Question: I have this form, I want to hide one of the fieldset when the onchange event is triggered. I have one select tag inside the first fieldset. When I select fieldset 2 from the dropdown list the second fieldset must be removed.
'''
<form id="form1">
<fieldset class="sectionwrap">
<select id="hide">
<option value="1">fieldset 2</option>
<option value="2">fieldset 3</option>
</select>
</fieldset>
<fieldset id ="second" class="sectionwrap">content</fieldset>
<fieldset id="third" class="sectionwrap">content</fieldset>
</form>
'''
I have this Jquery script. but the Step number on top of the form wizard is not removed, only the contents were removed.
'''
<script type="text/javascript">
$('#hide').on('change', function() {
var hid = $('#hide').val();
if (hid == "1") {
$('#form1').css("display", "none");
}
});
</script>
'''
Thanks in advance.
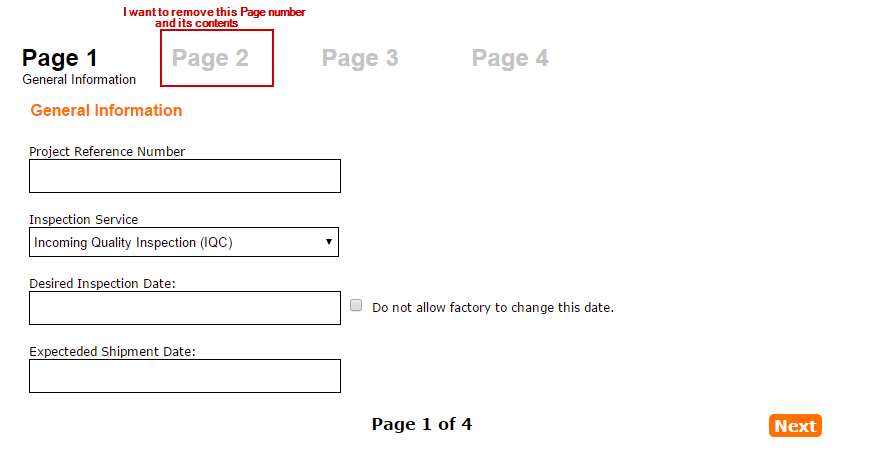
Answer: Use the hide() function
'''
$('#hide').on('change', function() {
var hid = $('#hide').val();
if (hid == "1") {
$('#second').hide();//Change id of this statement.
$('#hide option[value="'+hid+'"]').hide();
}
});
'''
jsfiddle: <URL>